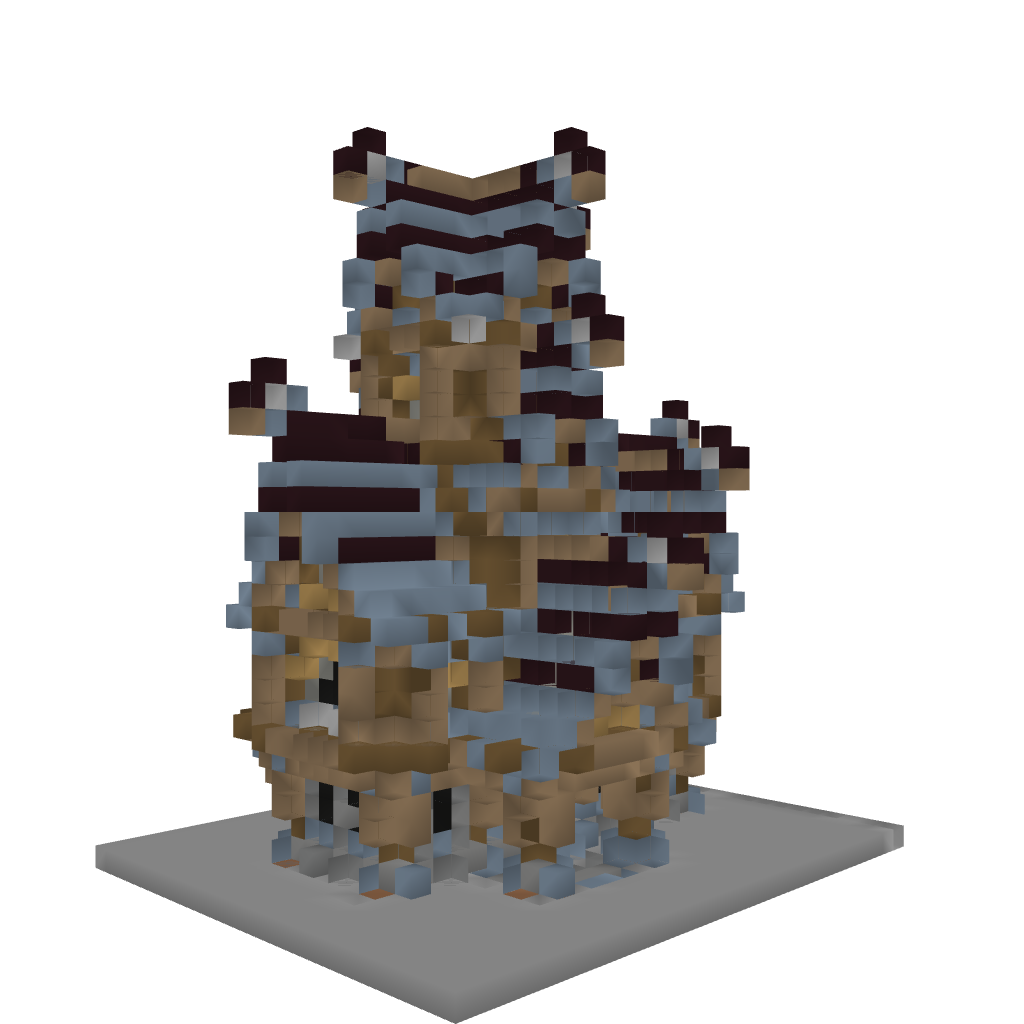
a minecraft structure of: middle class Nordic house